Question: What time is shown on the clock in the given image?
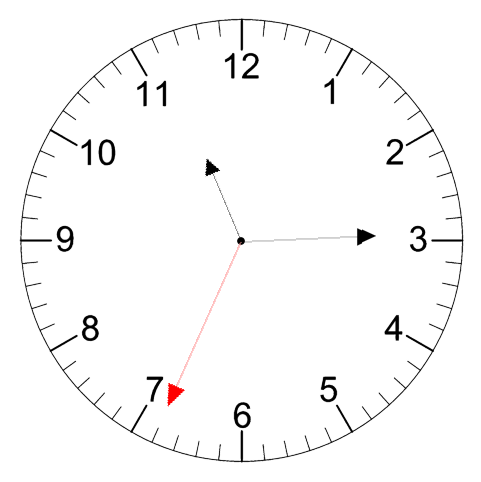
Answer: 11:14:34